Question: basically I have a table "Songs" like this example.

I need to fetch the data and display in a gridview. The table is messy and songs can be in any order, not necessarily grouped by album or singers. I need to sort the rows first by singer, it should sort the artist in alphabetical order. The album should be grouped as well. But more importantly the songs should be sorted in order alphabetically/or by the number.
The table above show the ideal sorted list that I want. Can anyone point how to write T-SQL for this. I am using SQL Server 2008 R2.
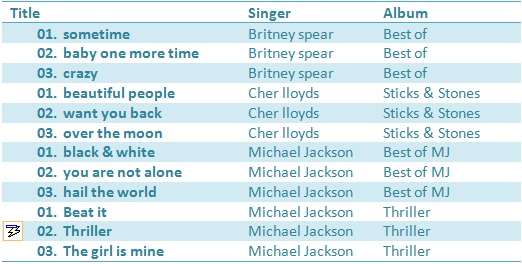
Answer: You need to pick whether you want to order the songs in an album alphabetically (not likely IMHO) or by number (much more likely, since I wouldn't want to listen to Dark Side of the Moon in any order other than the original intention). As I alluded to in a comment above, you can't do both.
To sort by number:
'''
SELECT Title, Singer, Album
FROM dbo.Songs
ORDER BY Singer, Album,
CONVERT(INT, SUBSTRING(Title, 1, CHARINDEX('.', Title)));
'''
To sort the title alphabetically:
'''
SELECT Title, Singer, Album
FROM dbo.Songs
ORDER BY Singer, Album,
SUBSTRING(Title, CHARINDEX('.', Title) + 1, 255);
-- 255 or whatever the column is defined as
'''
A lot of people will suggest 'LEN(Title)' but to me that's a calculation that's unnecessary. The only case where it would be justified, IMHO, is in cases where the schema is evolving rapidly and the max length of that column could not be considered "stable." In those cases I might still suggest just using a higher number that is likely to accommodate any future size increases for that column, say '4000'.
As @a1ex07 hinted, you should consider storing the number and the title separately. You can do this as follows:
'''
ALTER TABLE dbo.Songs ADD SongNumber TINYINT;
ALTER TABLE dbo.Songs ADD SongTitle VARCHAR(255);
UPDATE dbo.Songs SET
SongNumber = CONVERT(TINYINT, SUBSTRING(Title, 1, CHARINDEX('.', Title))),
SongTitle = SUBSTRING(Title, CHARINDEX('.', Title) + 1, 255);
-- once you've verified:
ALTER TABLE dbo.Songs DROP COLUMN Title;
'''
You'll also have to update any processes that access this table (or create a view and point them at the view). Now if you want to sort by 'SongNumber' or 'SongTitle', your 'ORDER BY' clause is much simpler. (But you still won't be able to sort by both, and it makes a lot of sense if you think about it.)